Interaction volume radius: 10 \u00c5
Interaction volume height: 30 \u00c5
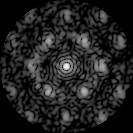
Disorder parameter: 0.5731